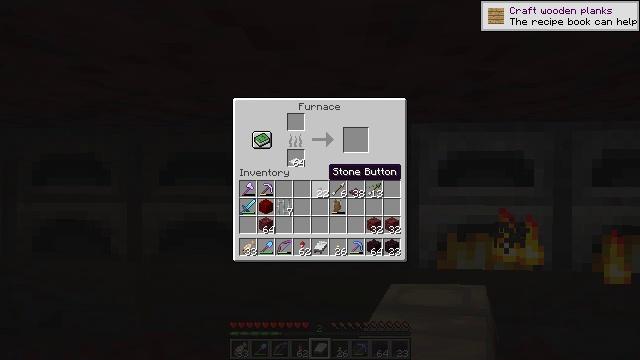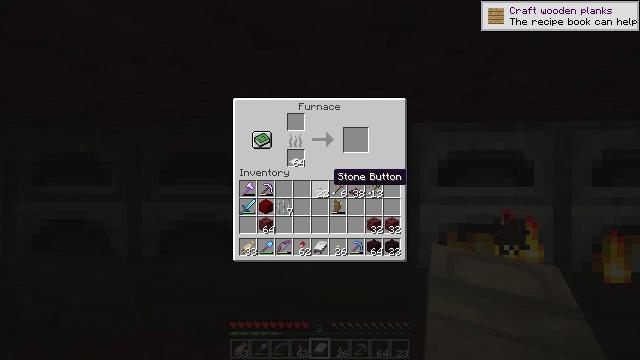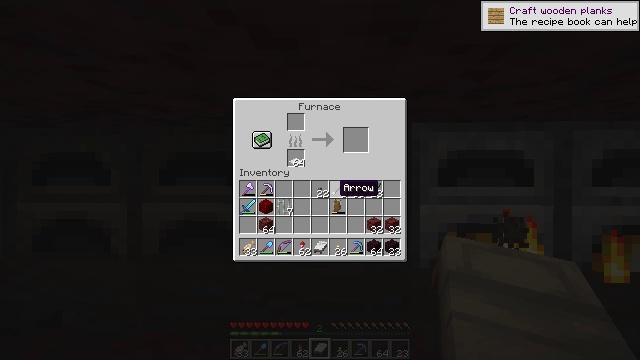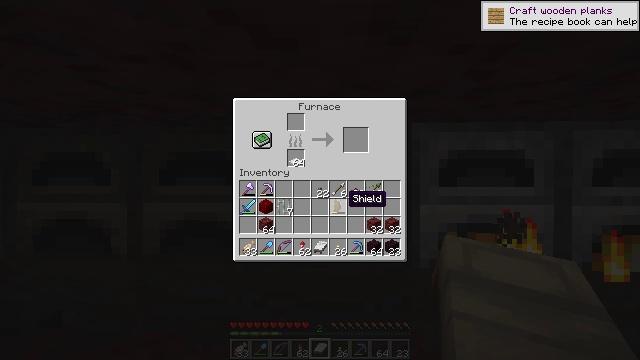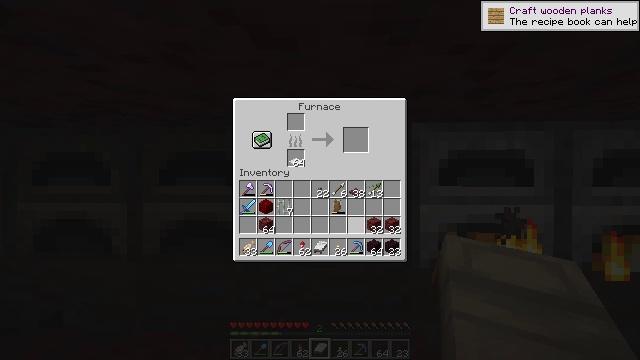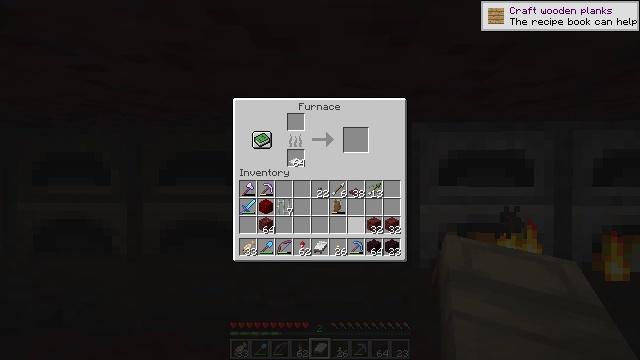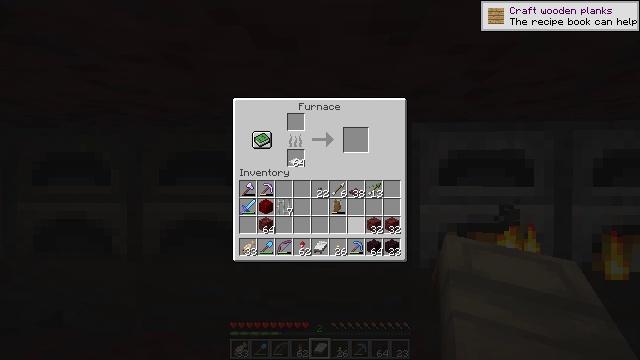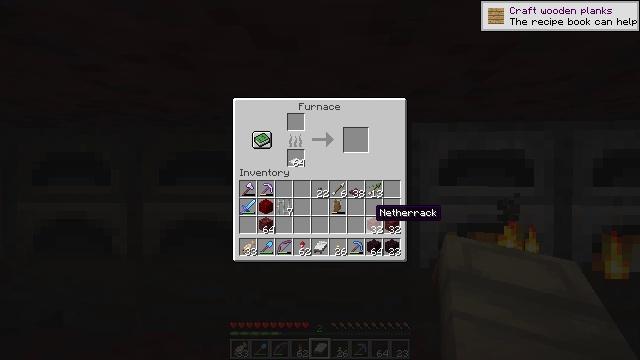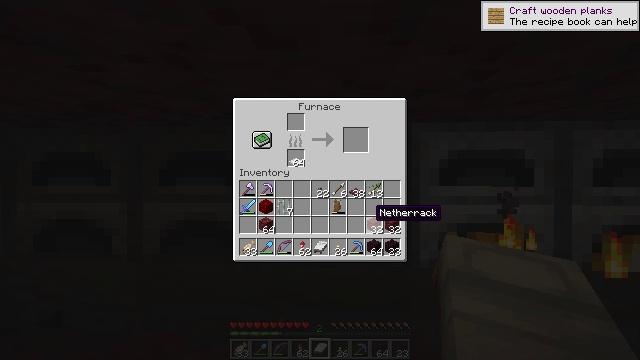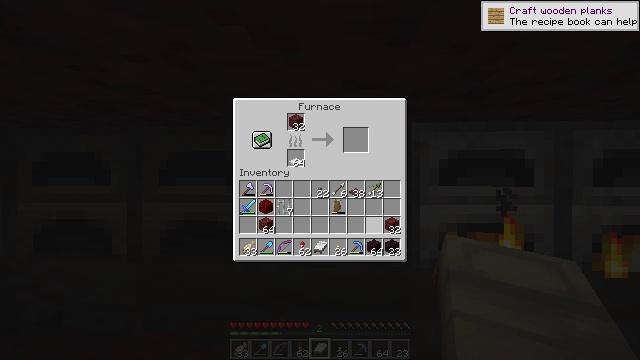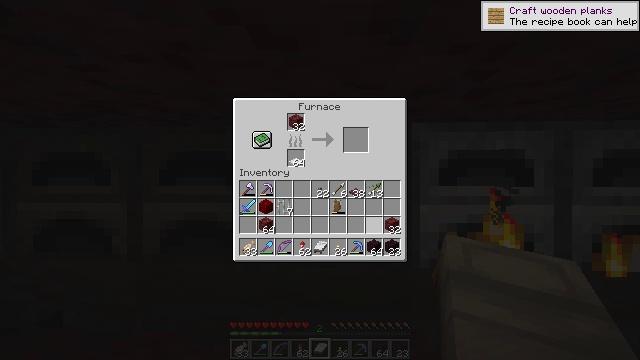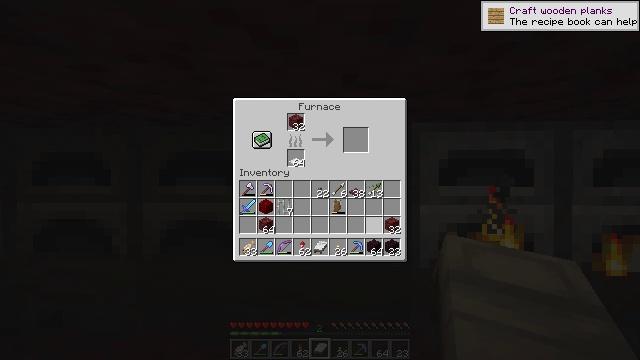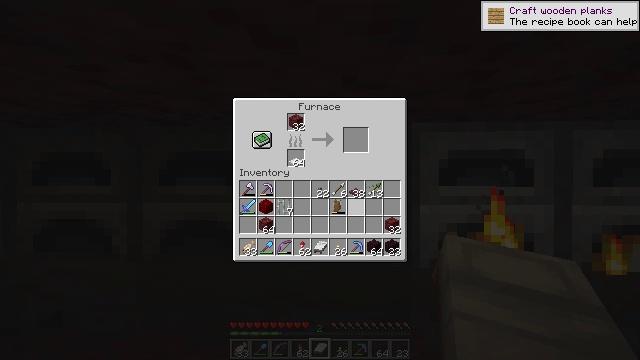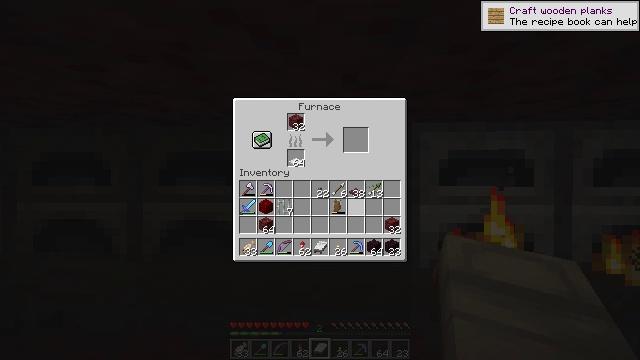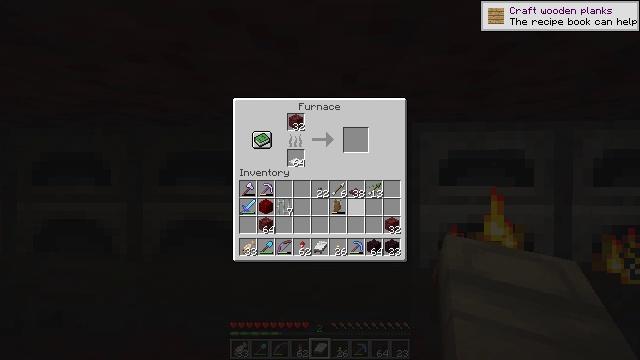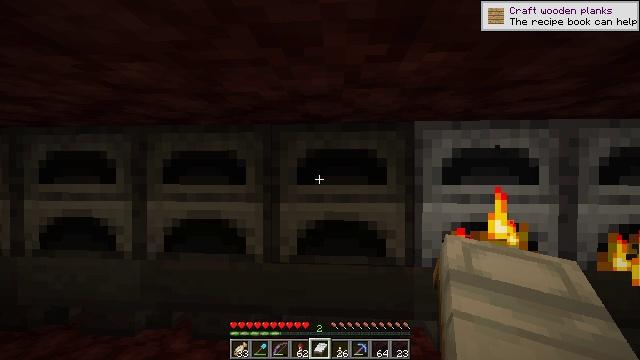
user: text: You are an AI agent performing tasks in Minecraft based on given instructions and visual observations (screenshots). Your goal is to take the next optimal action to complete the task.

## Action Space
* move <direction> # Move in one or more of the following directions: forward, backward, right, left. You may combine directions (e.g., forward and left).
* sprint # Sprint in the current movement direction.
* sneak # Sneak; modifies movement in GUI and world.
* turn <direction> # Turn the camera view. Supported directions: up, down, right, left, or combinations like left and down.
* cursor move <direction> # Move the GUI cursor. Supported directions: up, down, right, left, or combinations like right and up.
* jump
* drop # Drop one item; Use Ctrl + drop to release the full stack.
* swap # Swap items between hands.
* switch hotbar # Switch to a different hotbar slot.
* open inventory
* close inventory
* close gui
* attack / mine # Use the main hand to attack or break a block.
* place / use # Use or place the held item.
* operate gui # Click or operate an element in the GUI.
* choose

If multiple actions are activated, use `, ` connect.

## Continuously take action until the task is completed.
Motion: motion action
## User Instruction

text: Craft nether bricks.
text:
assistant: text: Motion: no_op
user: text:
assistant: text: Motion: sneak, cursor move down
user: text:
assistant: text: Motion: sneak, cursor move right and down
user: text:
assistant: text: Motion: sneak, cursor move down
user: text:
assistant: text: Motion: sneak
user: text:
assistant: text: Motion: sneak, cursor move right
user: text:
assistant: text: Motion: sneak
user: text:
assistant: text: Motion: sneak
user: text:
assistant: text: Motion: sneak, choose
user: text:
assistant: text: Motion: sneak, choose
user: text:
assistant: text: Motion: sneak
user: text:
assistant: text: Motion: sneak, cursor move up
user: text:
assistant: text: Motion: sneak
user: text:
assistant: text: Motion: sneak
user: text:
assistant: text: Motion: sneak
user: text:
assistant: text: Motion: close gui
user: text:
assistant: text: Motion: turn down, open inventory
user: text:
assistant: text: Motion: move left, open inventory
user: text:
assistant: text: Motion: move left
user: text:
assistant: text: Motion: move left
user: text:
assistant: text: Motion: move left
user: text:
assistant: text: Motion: no_op
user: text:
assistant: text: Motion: no_op
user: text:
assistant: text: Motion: no_op
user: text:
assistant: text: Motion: use / place
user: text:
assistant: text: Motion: use / place
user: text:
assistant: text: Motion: no_op
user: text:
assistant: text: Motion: no_op
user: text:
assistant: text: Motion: no_op
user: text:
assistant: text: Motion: no_op